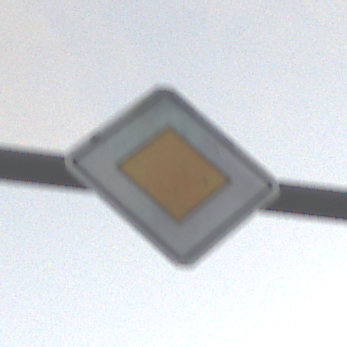
Verkehrszeichen: Vorfahrtsstrasse
Umgebung: Outdoor, RoadRail
Tageszeit: SunriseSunset
Wetter: PartlyCloudy
Licht: Natural
Jahreszeit: NotSpecified
Kontrast: LowContrast